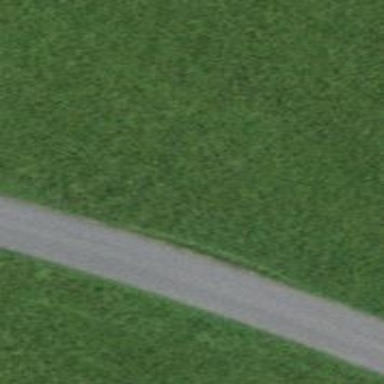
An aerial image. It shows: Unclassified road with asphalt surface.